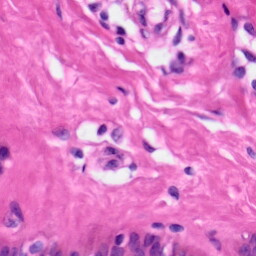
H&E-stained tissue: Skin